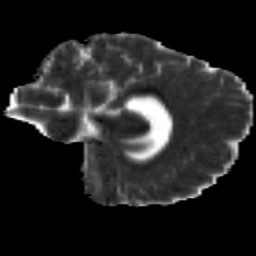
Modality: MD
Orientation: sagittal
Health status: healthy
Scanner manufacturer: siemens
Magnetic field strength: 3 T
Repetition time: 12 s
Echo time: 0.092 s